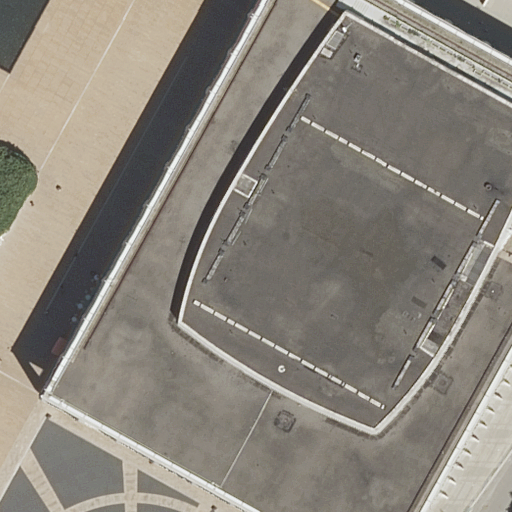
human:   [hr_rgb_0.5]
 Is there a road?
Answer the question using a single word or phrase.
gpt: yes

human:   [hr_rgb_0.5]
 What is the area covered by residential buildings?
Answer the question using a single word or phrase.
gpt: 6983m2

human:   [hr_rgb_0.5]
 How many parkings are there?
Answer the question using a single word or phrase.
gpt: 1

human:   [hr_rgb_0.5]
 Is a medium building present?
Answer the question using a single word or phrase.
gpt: no

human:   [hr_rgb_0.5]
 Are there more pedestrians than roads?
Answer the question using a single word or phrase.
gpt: no

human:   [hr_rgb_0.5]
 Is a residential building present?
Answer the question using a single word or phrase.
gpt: yes

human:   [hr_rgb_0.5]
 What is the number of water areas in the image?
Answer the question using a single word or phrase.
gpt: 1

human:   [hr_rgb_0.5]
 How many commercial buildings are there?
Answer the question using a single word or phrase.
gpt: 0

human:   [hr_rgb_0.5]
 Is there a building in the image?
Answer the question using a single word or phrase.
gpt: yes

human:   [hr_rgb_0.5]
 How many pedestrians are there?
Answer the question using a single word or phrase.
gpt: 1

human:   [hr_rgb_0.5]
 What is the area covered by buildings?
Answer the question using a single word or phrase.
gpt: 6983m2

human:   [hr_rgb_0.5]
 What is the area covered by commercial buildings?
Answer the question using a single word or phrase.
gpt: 0m2

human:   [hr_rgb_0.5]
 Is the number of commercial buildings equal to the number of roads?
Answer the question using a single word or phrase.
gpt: no

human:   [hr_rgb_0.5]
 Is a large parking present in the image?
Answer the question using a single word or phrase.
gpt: yes

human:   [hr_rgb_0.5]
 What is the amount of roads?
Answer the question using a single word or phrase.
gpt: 2

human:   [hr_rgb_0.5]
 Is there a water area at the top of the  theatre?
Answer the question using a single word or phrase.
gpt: yes

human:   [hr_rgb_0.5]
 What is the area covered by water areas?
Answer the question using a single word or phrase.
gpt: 78m2

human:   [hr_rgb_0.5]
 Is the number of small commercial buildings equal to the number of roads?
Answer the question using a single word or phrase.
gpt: no

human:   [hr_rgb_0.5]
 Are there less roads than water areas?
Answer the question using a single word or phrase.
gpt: no

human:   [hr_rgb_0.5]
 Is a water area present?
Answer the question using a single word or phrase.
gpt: yes

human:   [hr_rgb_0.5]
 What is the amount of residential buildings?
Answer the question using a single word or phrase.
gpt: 1

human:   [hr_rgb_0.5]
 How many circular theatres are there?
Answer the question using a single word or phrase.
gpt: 0

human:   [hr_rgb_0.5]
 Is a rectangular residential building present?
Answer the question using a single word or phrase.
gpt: no

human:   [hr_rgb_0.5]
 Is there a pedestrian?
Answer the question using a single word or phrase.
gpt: yes

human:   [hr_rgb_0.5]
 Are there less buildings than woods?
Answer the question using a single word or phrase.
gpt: no

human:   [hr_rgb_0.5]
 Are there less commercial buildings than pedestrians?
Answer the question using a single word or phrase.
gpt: yes

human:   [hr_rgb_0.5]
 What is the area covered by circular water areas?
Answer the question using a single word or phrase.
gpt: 0m2

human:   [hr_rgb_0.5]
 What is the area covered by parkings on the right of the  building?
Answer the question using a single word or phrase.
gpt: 0m2

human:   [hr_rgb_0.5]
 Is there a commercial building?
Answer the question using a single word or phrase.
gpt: no

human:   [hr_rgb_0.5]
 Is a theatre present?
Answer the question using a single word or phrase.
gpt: yes

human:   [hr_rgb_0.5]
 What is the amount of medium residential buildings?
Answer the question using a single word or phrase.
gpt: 0

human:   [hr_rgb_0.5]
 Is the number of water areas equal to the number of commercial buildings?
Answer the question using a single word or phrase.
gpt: no

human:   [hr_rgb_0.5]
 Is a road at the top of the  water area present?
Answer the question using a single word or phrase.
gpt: no

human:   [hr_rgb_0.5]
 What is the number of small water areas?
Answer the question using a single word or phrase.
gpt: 1

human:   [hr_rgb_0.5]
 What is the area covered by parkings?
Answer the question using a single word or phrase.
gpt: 6846m2

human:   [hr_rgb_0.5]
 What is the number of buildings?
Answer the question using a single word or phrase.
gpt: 1

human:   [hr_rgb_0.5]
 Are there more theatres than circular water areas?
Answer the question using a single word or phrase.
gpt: yes

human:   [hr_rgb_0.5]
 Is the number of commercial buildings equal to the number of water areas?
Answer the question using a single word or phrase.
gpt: no

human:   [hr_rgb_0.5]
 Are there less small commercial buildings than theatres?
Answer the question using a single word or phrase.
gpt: yes

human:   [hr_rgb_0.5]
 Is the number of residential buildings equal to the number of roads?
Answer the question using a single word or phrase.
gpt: no

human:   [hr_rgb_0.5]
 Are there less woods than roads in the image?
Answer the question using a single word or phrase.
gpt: yes

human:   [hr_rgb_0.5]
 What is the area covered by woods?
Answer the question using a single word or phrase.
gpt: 66m2

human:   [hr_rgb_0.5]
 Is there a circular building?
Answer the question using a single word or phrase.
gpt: no

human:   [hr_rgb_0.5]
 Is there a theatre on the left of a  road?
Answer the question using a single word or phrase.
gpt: no

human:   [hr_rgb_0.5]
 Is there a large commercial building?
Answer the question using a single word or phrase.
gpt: no

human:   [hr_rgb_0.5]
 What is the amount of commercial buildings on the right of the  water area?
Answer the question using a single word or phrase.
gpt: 0

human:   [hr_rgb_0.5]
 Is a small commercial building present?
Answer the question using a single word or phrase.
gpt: no

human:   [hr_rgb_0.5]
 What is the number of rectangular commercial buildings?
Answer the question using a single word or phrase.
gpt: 0

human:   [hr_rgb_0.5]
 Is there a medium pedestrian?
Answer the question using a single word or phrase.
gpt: yes

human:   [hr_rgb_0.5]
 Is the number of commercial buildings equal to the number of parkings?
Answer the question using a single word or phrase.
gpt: no

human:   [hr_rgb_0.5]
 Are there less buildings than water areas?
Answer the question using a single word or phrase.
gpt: no

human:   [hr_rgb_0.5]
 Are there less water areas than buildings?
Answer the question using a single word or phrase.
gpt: no

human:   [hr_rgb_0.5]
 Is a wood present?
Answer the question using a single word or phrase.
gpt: yes

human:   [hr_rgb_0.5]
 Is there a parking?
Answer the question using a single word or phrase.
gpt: yes

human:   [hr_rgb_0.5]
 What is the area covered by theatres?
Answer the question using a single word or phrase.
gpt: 6983m2

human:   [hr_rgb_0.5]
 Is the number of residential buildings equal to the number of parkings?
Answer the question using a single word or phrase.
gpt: yes

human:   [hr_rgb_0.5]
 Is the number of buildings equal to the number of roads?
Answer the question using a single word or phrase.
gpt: no

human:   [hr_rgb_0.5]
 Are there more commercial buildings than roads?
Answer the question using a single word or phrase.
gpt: no

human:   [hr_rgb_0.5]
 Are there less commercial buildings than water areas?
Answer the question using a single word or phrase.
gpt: yes

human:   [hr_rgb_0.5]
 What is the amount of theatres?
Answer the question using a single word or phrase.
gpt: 1

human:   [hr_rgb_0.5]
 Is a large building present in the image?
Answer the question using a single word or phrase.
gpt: yes

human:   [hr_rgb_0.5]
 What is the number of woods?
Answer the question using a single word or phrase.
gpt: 1

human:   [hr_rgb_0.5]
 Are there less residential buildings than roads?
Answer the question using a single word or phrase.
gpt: yes

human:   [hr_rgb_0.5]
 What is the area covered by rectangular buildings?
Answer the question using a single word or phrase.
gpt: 0m2